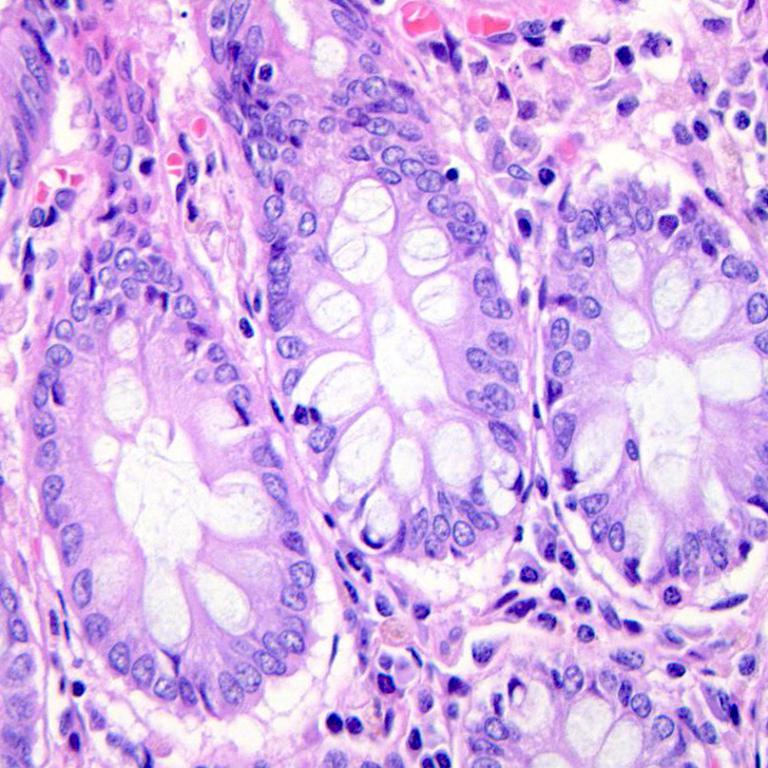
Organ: colon
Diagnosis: benign